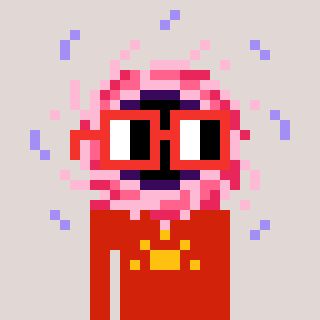
a pixel art character with square red glasses, a blackhole-shaped head and a red-colored body on a warm background